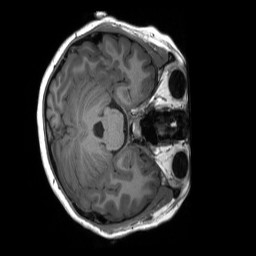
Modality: T1w
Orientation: axial
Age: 12
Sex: female
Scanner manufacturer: siemens
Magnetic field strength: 3 T
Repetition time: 2.3 s
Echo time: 0.00232 s